Field crop: tomato
Growth stage: 1
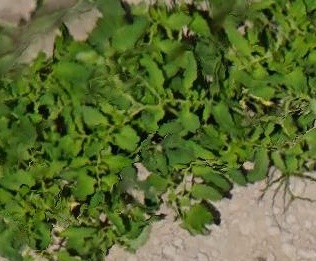
Species: tomato